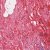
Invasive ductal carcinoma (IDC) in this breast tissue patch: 0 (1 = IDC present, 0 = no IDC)